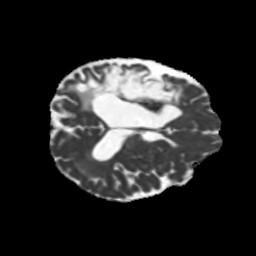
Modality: MD
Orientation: axial
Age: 46
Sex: male
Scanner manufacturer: siemens
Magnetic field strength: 3 T
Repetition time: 5.25 s
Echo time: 0.08 s